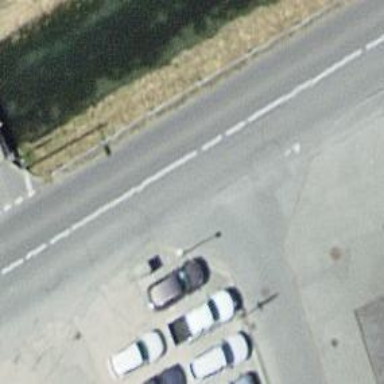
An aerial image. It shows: Public transport stop position.